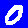
Digit: 0